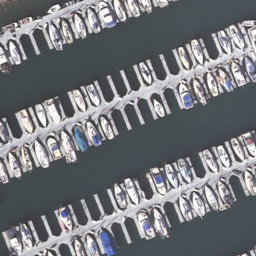
Label: harbor